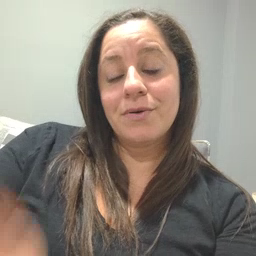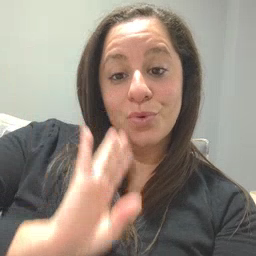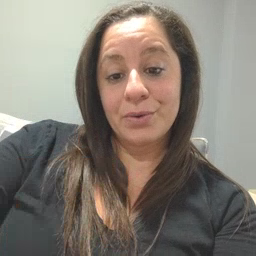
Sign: brown